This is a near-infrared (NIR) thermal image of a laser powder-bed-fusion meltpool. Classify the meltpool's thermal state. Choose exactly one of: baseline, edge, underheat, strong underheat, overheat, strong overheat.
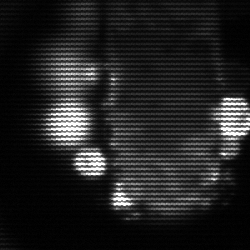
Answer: strong underheat